Question: I have a 'datatable' that looks like below

My result Should be A=40% , B=60% .. ie 2/5 and 3/5
Group name can be A, B, C, etc...
How can i calculate the figures based on that datatable values??
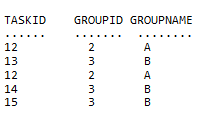
Answer: You could use LINQ and cast it to a dictionary:
'''
DataTable dt = new DataTable("test1");
dt.Columns.AddRange(new DataColumn[] { new DataColumn("TASKID"), new DataColumn("GROUPID"), new DataColumn("GROUPNAME") });
dt.Rows.Add(new object[] { 12, 2, "A" });
dt.Rows.Add(new object[] { 13, 3, "B" });
dt.Rows.Add(new object[] { 12, 2, "A" });
dt.Rows.Add(new object[] { 14, 3, null });
dt.Rows.Add(new object[] { 15, 3, "B" });
var query = (from DataRow row in dt.Rows
group row by row["GROUPNAME"] into g
select g).ToDictionary(x => (x.Key.ToString() == "" ? "*" : x.Key.ToString()), x => (int)((x.Count() * 100) / dt.Rows.Count));
'''
Iterate through the dictionary to display the values:
'''
foreach(KeyValuePair<string,int> kvp in query)
Console.WriteLine(kvp.Key + " - " + kvp.Value.ToString());
'''
The output:
'''
A - 40
B - 40
* - 20
'''
The percentage is cast as an int. simply change '(int)((x.Count() * 100) / dt.Rows.Count)' if you need more accurate values.